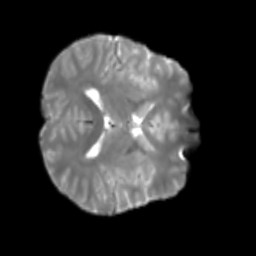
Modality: T2w
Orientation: axial
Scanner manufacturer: siemens
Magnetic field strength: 3 T
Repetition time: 4 s
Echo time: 0.0594 s